Question: for my drop-down list I am using this code.
'''
<?= $form->field($medicinerequest, '[' . $id . ']' . 'medicine_name')
->DropDownList(ArrayHelper::map(pp\models\Medicine::find()
->asArray()->all(), 'id', 'medicine_name','medicine_id' ),
[ 'prompt' => 'Please Select' ])?>
'''
I am getting the drop-down list as in the picture. But I want it to be concatenated by hyphen(-) in one line. How can I do this?

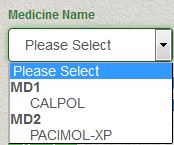
Answer: <URL>' allows you to pass closures.
> The anonymous function signature should be: 'function($array, $defaultValue)'.
As such you can set '$to' as
'''
ArrayHelper::map(
pp\models\Medicine::find()->asArray()->all(),
'id',
function($model) {
return $model['medicine_name'].'-'.$model['medicine_id'];
}
)
'''